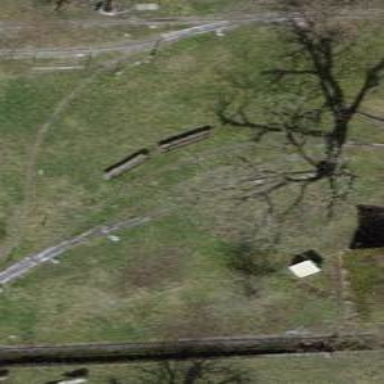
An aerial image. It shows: Miniature railway.